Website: crate-barrel
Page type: payment
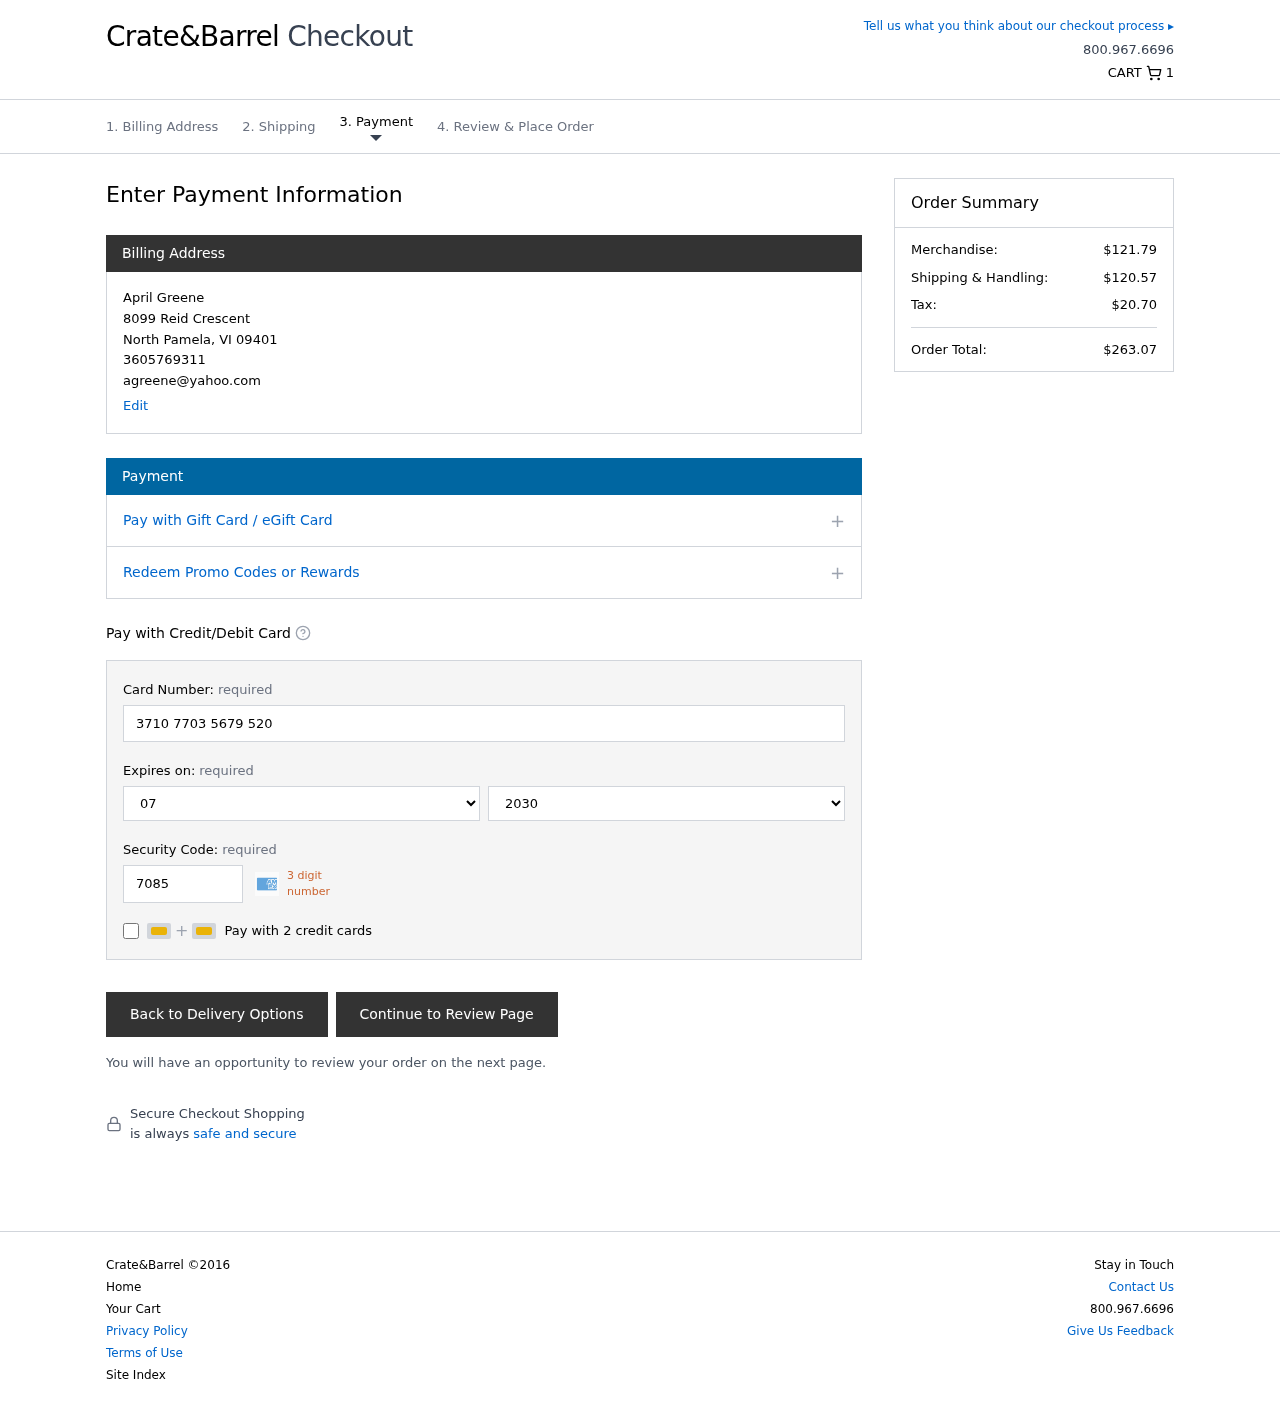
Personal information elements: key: PII_CARD_CVV
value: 7085
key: PII_CARD_EXPIRY_MONTH
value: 07
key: PII_CARD_EXPIRY_YEAR
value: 30
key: PII_CARD_NUMBER
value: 3710 7703 5679 520
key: PII_CITY
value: North Pamela
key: PII_EMAIL
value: agreene@yahoo.com
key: PII_FULLNAME
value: April Greene
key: PII_PHONE
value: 3605769311
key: PII_POSTCODE
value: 09401
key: PII_STATE_ABBR
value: VI
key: PII_STREET
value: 8099 Reid Crescent
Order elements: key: ORDER_NUM_ITEMS
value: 1
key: ORDER_SUBTOTAL
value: $121.79
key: ORDER_SHIPPING_COST
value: $120.57
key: ORDER_TAX
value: $20.70
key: ORDER_TOTAL
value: $263.07